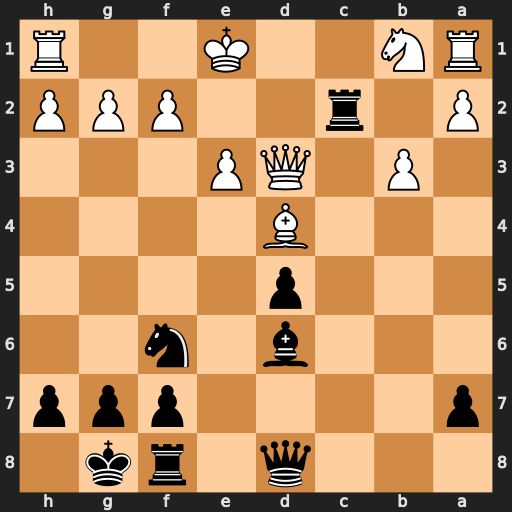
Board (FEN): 3q1rk1/p4ppp/3b1n2/3p4/3B4/1P1QP3/P1r2PPP/RN2K2R
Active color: b
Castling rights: KQ
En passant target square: -
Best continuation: Rc1+ Ke2 Rxh1